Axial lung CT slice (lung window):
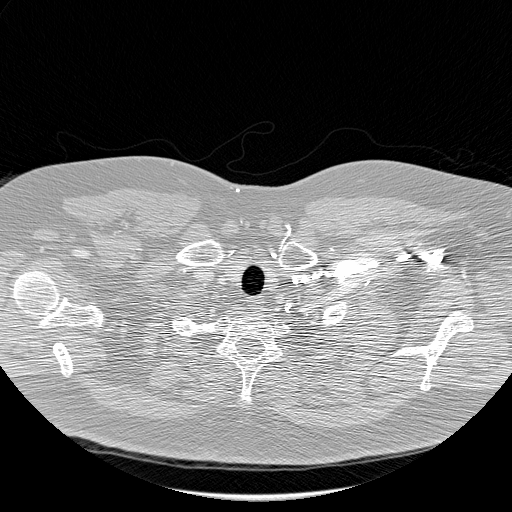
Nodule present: no